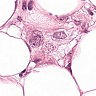
Metastatic tissue present: yes